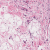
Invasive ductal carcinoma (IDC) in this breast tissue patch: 0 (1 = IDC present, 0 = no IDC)